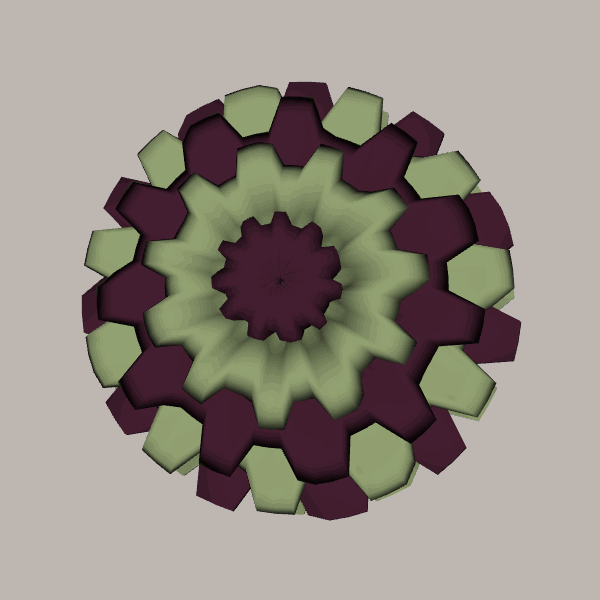
Background: light